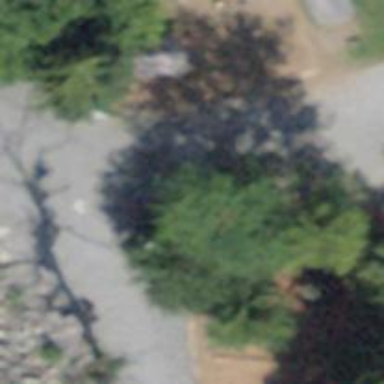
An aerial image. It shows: Needle-leaved tree in nature.